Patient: sex F, age 61
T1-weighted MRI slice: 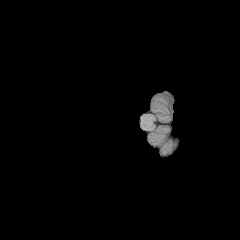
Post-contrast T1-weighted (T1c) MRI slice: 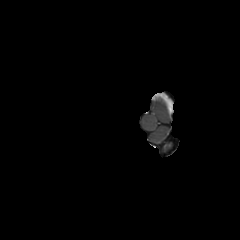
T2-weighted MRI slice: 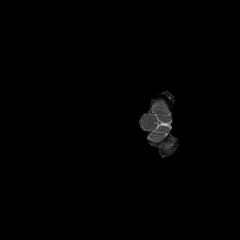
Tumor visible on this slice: no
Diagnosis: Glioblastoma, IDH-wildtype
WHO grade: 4